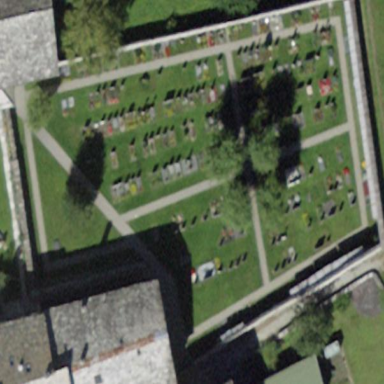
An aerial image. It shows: Cemetery.